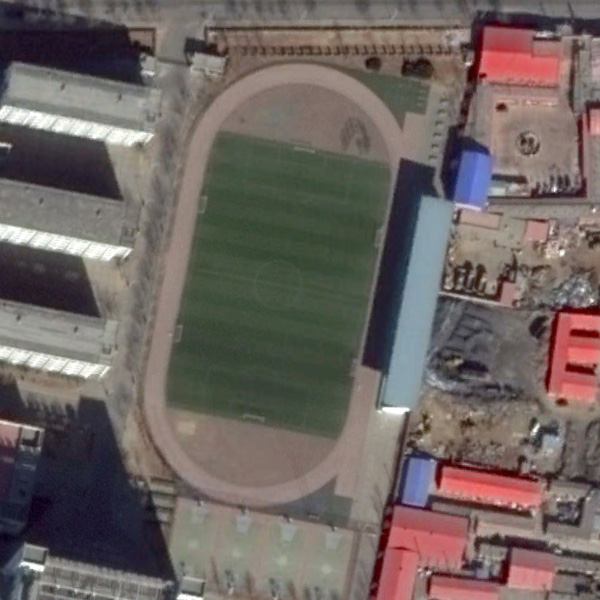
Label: Playground